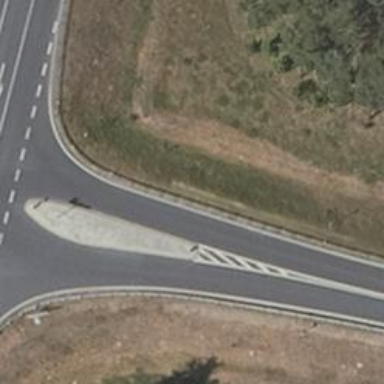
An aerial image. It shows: Asphalt motorway link.